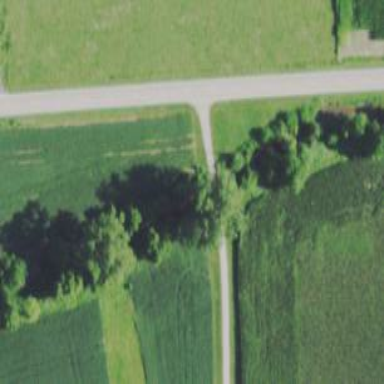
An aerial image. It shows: Driveway bridge on service road.